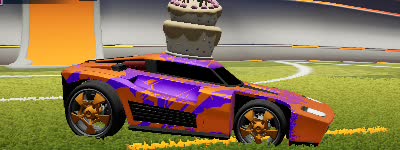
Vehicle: breakout